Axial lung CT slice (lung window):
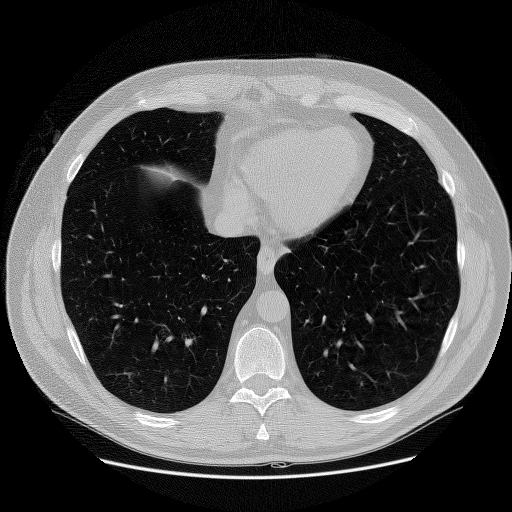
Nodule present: no